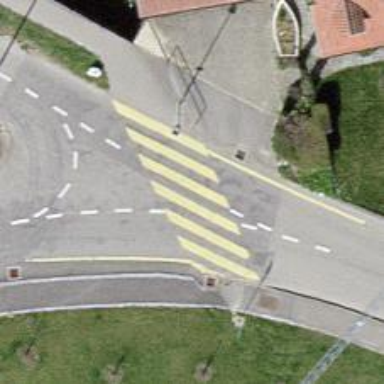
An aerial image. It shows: Uncontrolled crossing on the road.